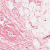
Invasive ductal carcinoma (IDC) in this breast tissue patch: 0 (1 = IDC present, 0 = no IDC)